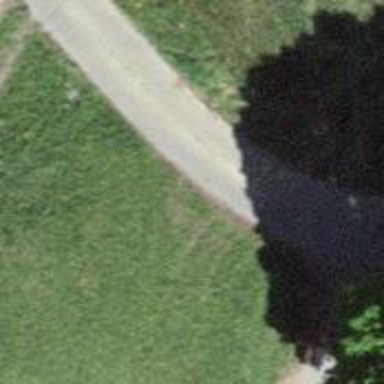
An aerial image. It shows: Unclassified road with asphalt surface.